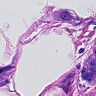
Metastatic tissue present: yes